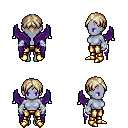
a pixel art fantasy rpg character, female body template, dark elf, purple skin, purple wings, gold greaves, white blonde parted hairstyle, white cloth bandages, gold boots, four views (front, back, left, right), 2x2 character sprite sheet, small pixel art, hard edges, no anti-aliasing